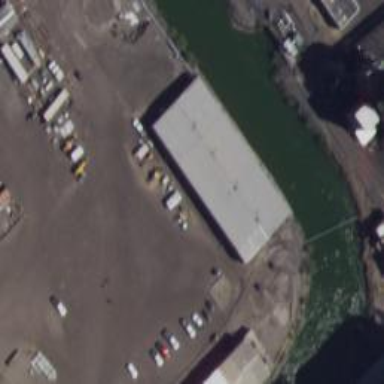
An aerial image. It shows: Industrial building.